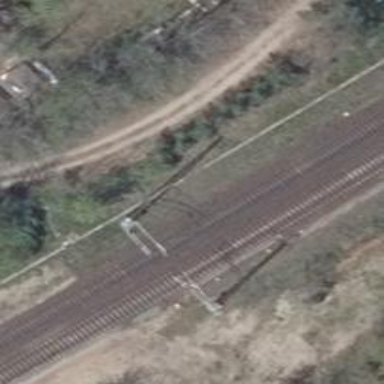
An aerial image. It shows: Milestone along the railway with catenary mast.